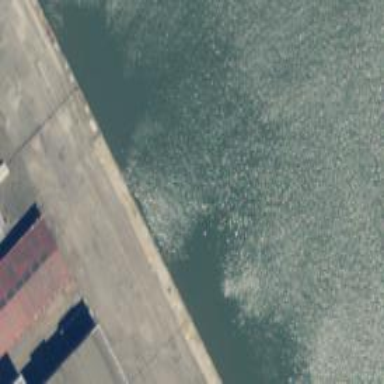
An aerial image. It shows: Man-made pier.